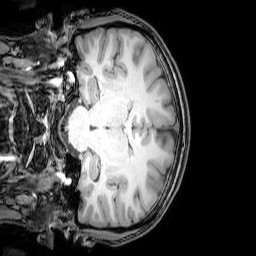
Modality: T1w
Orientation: coronal
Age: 22
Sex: male
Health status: healthy
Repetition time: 0.081 s
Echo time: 0.037 s